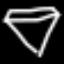
Label: diamond